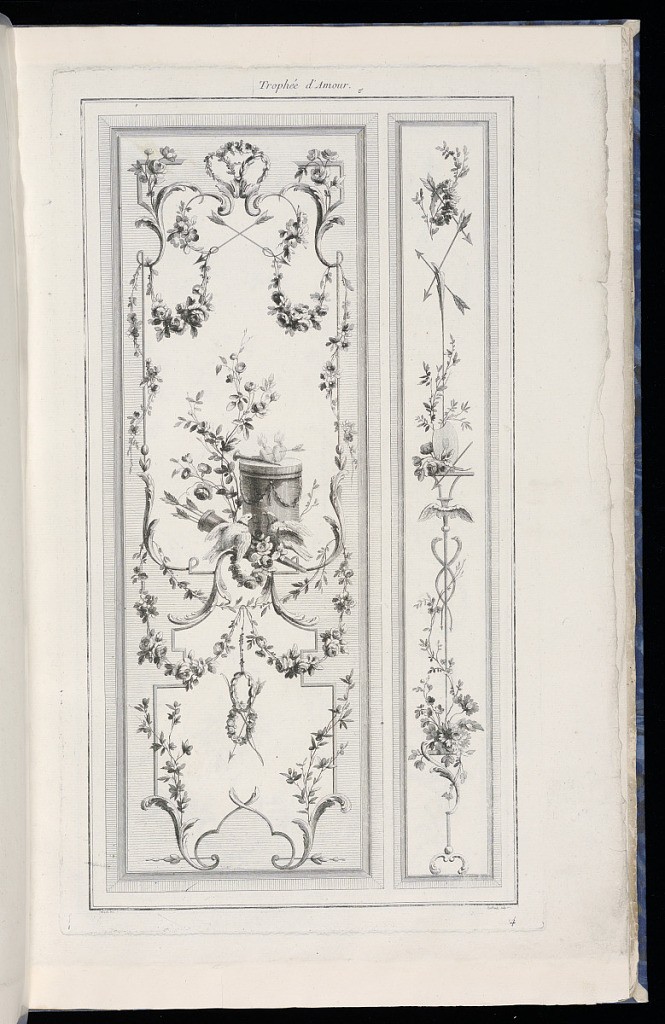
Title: Trophée d’Amour
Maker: Pierre Ranson, French, 1736–1786
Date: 1773
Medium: Etching on paper
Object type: Print
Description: Design for two rectangular decorative panels, a larger one in the center and a narrow one to the right. The panels feature rococo ornament and motifs including a border of scrolling acanthus leaves (rinceaux), fleurons, c-scrolls, flowers, arrows, and festoons of flowers, with a central love trophy incorporating flaming hearts, birds, flowers, quiver of arrows, and a target with a heart. The plate is titled, numbered, dated, and signed.